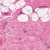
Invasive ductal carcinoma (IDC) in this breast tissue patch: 0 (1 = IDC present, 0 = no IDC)